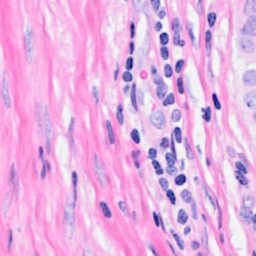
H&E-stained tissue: Breast